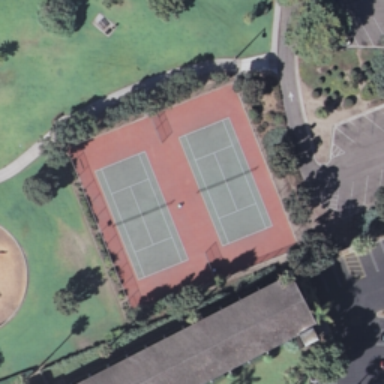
Two tennis courts arranged neatly with many plants surrounded .